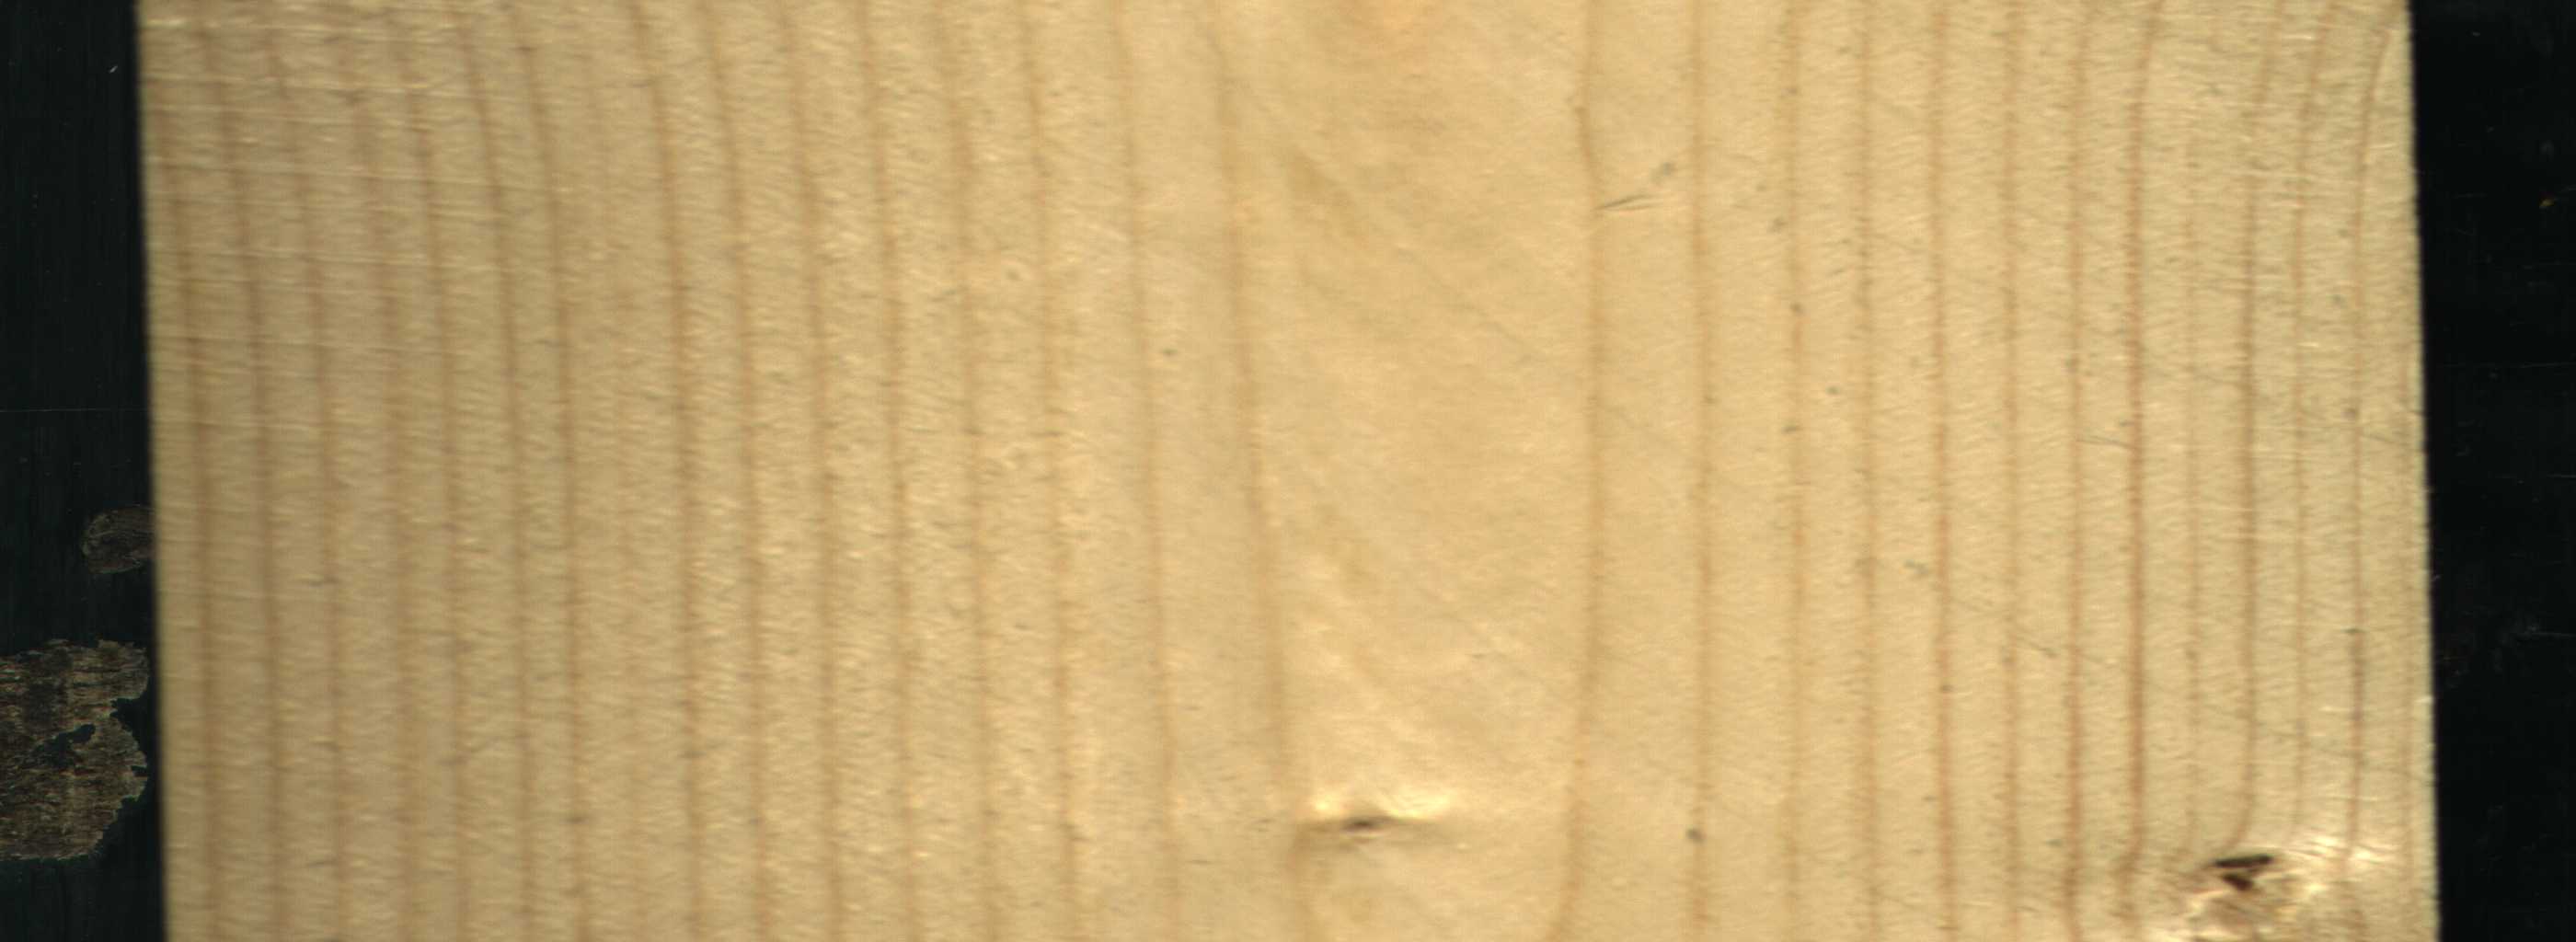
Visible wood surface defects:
Dead_Knot
Live_Knot